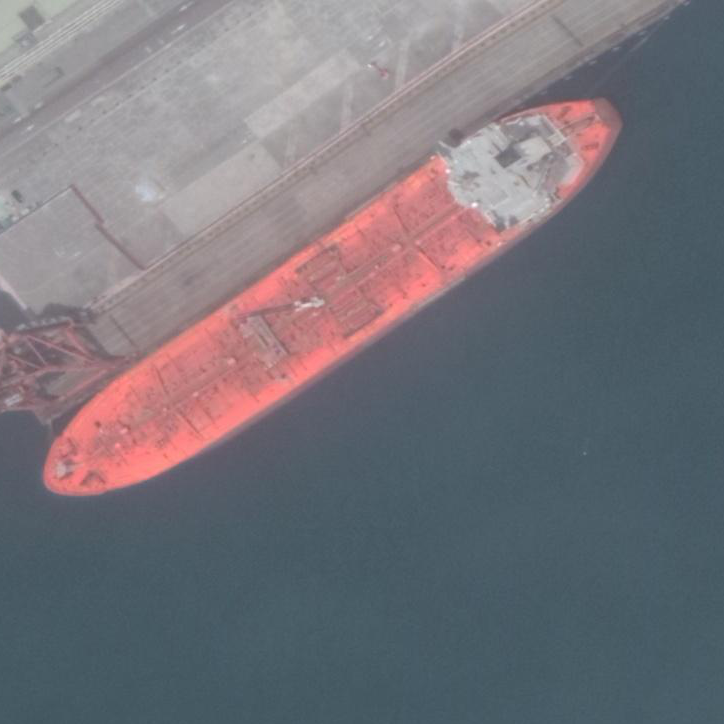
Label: Tank_ship